Current action and preconditions to check: trajectory_clear

Your task: For each precondition in the list above, predict whether it will hold at this action.

Consider the current scene as observed from the mobile robot's camera, and analyze the predicted future states of all dynamic agents (e.g., people, animals, vehicles, or any moving entities) within the NEXT SECOND.

IMPORTANT: Only answer "very likely" if you are absolutely certain—based on strong, clear evidence—that a dynamic agent will violate the precondition in the predicted future state. Do NOT answer "very likely" for unlikely, ambiguous, or low-probability risks.

Ask yourself for each precondition: Is there a high probability, with clear and convincing evidence, that the predicted future states of any dynamic agent will interfere with the predicted future state of the currently executing action within the NEXT SECOND, causing that precondition to fail?

Assess the risk level based on these predictions. Use "likely" or "very likely" if motions create a clear risk of interference.

Use "neutral" or "improbable" if agents are nearby but their predicted paths are clearly diverging or non-conflicting.

Failure Risk Categories: "very improbable", "improbable", "neutral", "likely", "very likely"

Answer Format: Output ONLY the probability_of_failure value from these categories: "very improbable", "improbable", "neutral", "likely", "very likely"

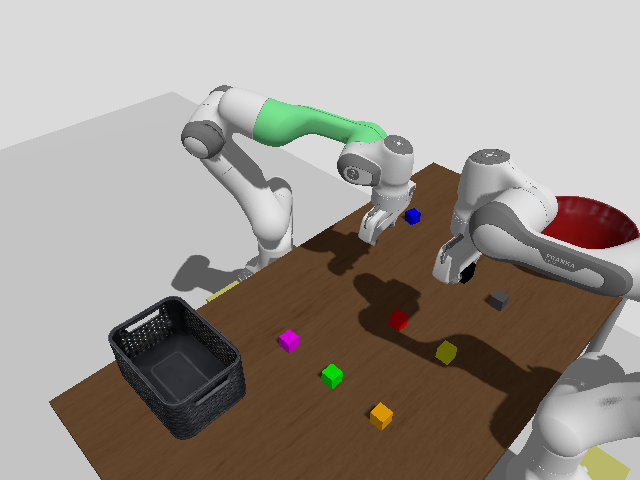

Answer: improbable